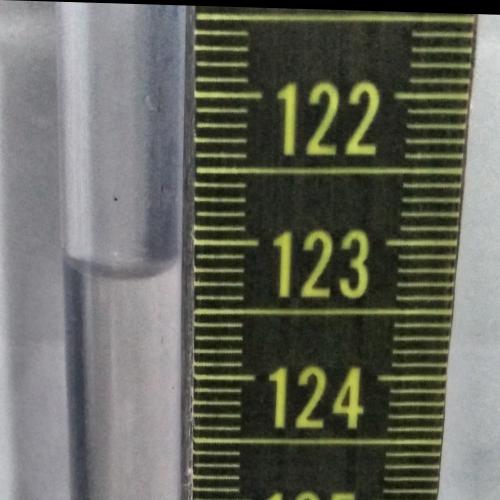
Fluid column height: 123.2 cm